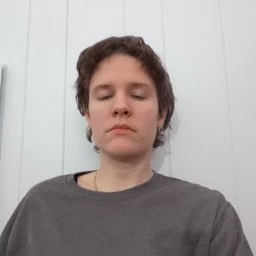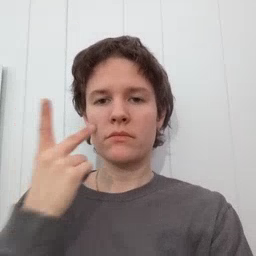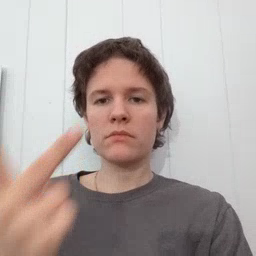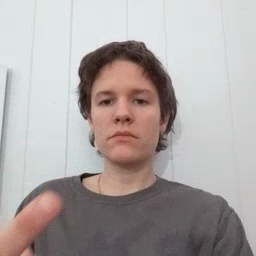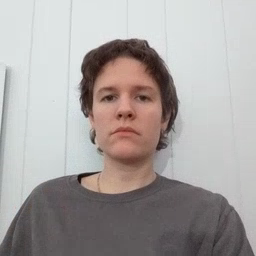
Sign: see